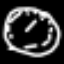
Label: clock